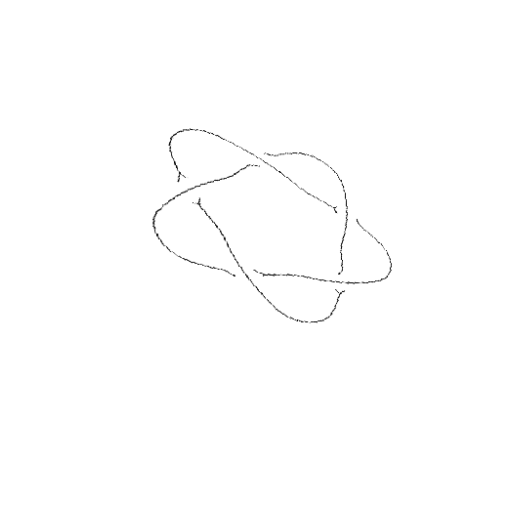
Crossing number: 5